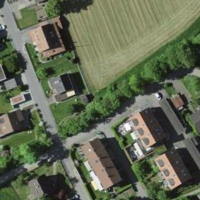
EUNIS habitat code: 55
Species observed at this site:
Cornus sanguinea